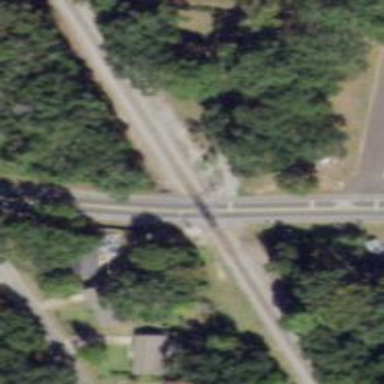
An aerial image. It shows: Level crossing with lights at railway intersection.